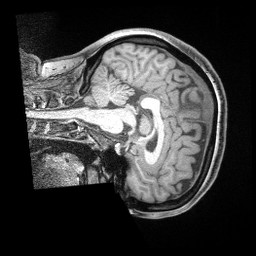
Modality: T1w
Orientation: sagittal
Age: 33
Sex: female
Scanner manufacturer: siemens
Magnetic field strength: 3 T
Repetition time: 2 s
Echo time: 0.00211 s